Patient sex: M
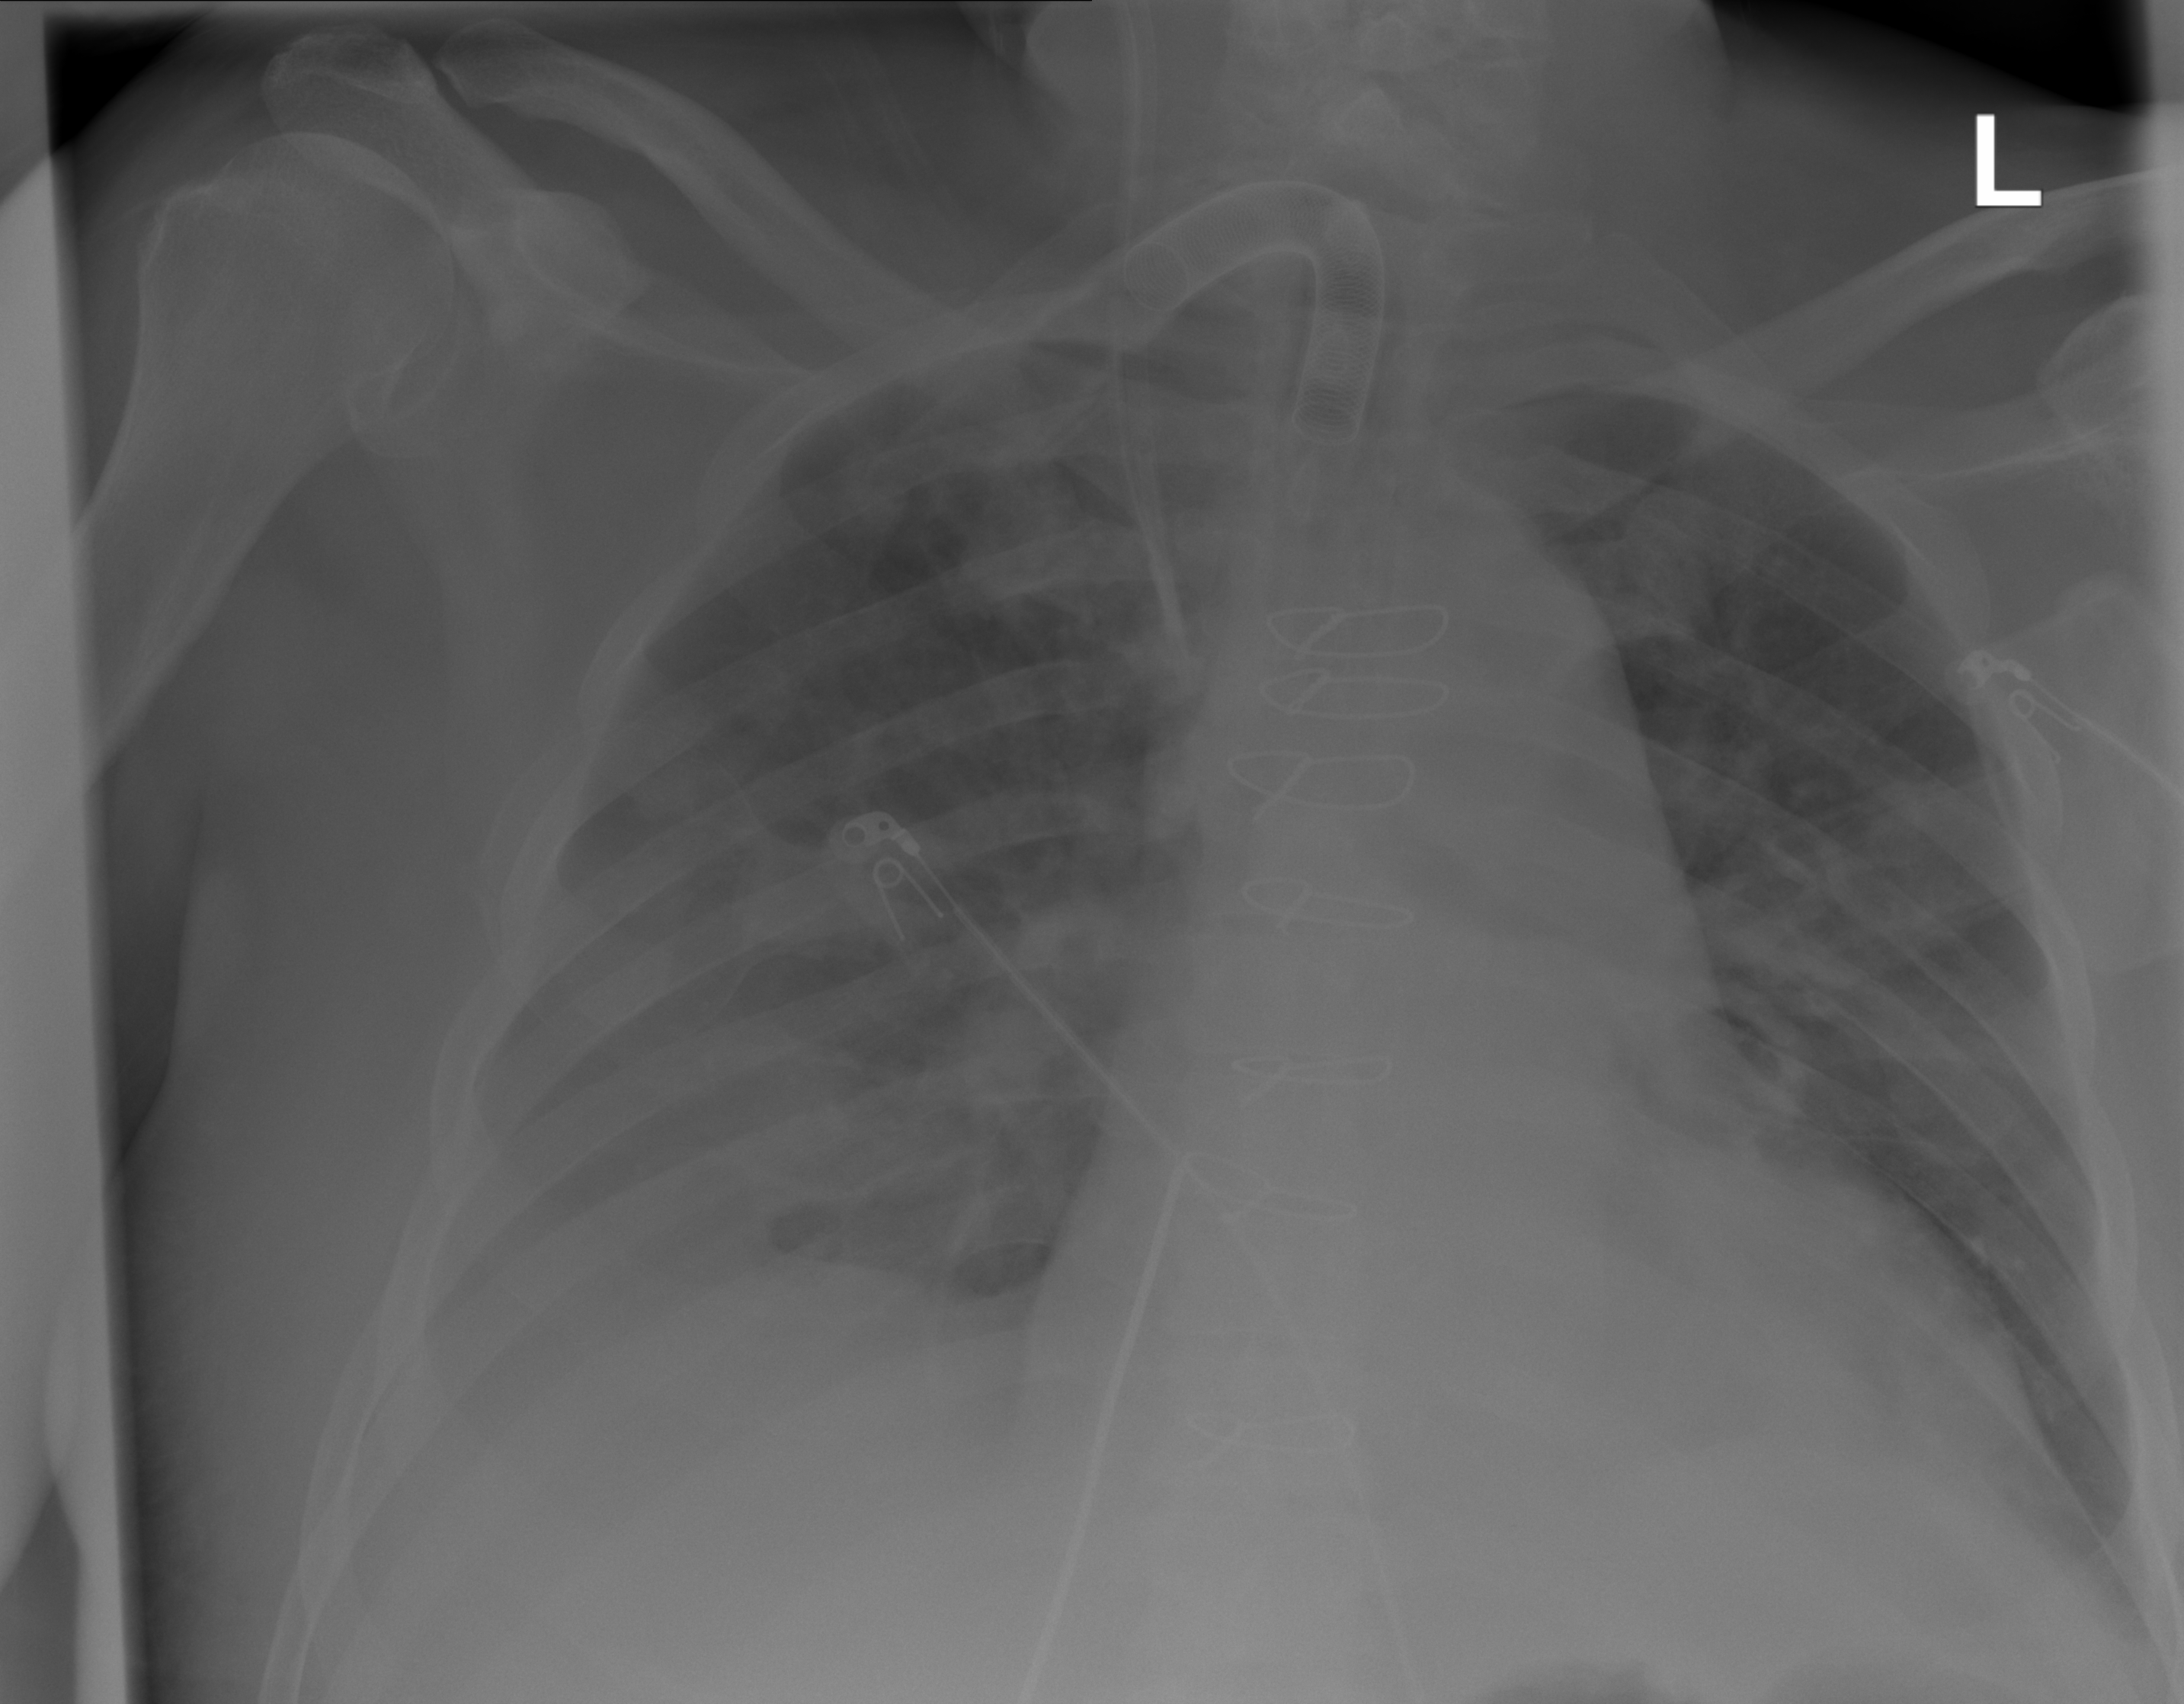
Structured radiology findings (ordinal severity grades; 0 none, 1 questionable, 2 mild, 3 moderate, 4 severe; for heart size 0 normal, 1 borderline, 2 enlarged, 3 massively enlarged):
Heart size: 2
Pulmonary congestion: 0
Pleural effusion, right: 3
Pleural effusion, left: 1
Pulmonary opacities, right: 1
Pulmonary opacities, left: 0
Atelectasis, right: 3
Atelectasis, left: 2